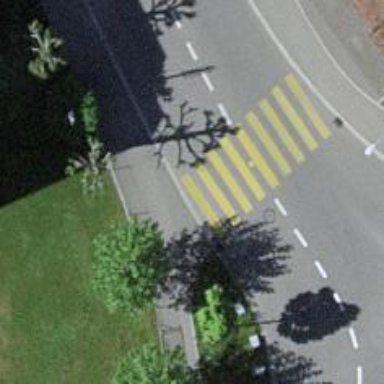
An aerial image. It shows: Zebra crossing with clear zebra markings.